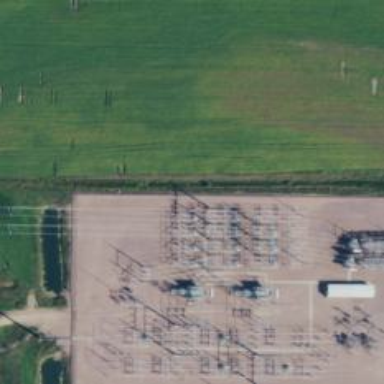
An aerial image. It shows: Switch for power supply.